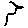
Label: bird